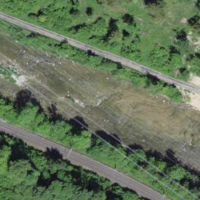
EUNIS habitat code: 44
Species observed at this site:
Onychogomphus forcipatus
Lilioceris lilii
Calopteryx splendens
Campanula trachelium